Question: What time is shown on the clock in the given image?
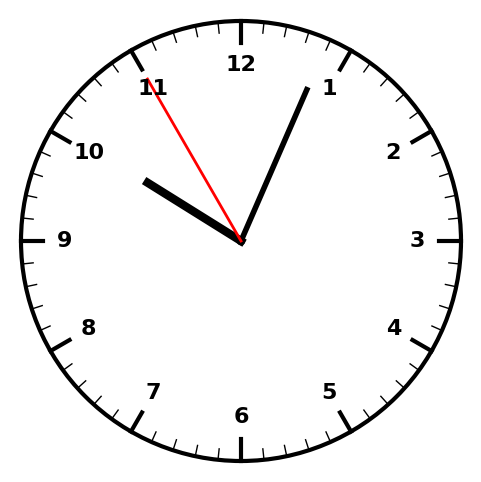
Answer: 10:03:55